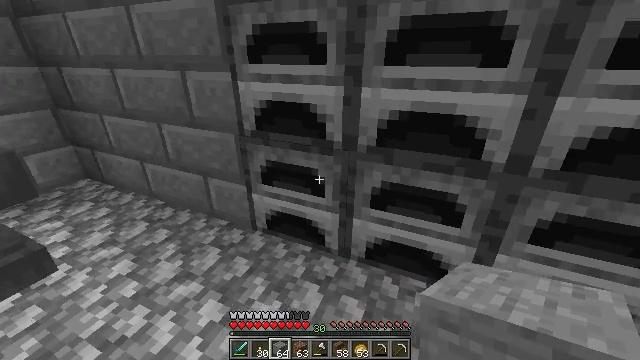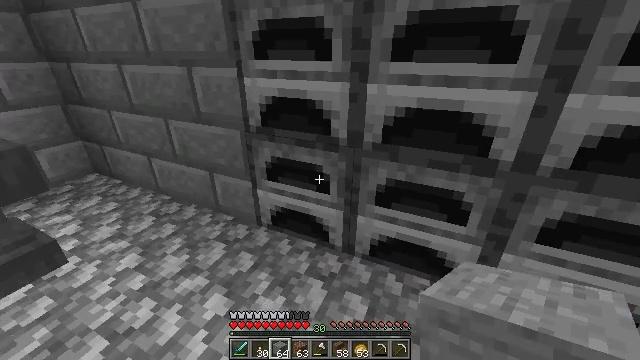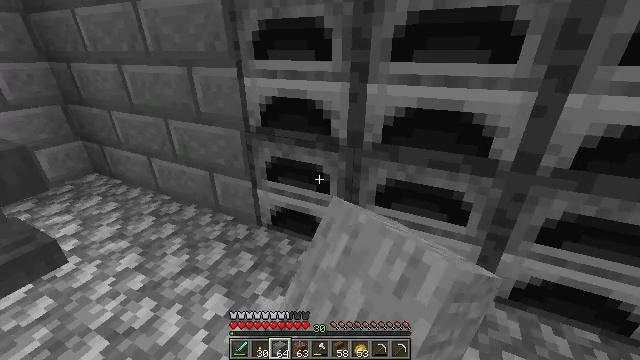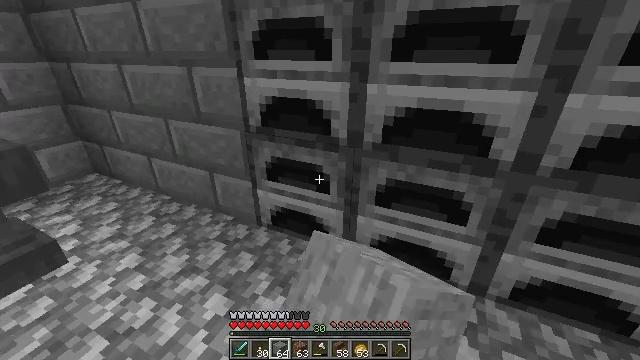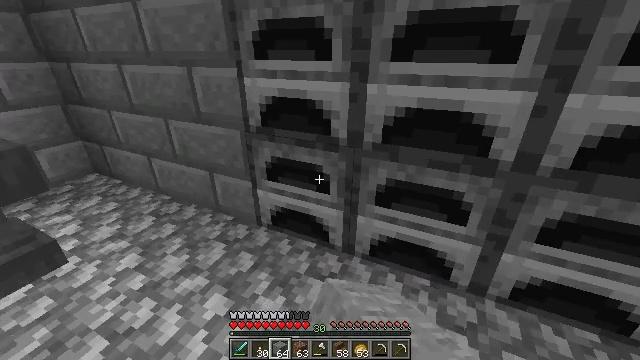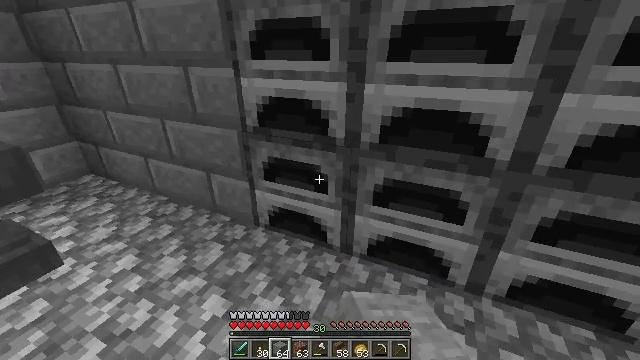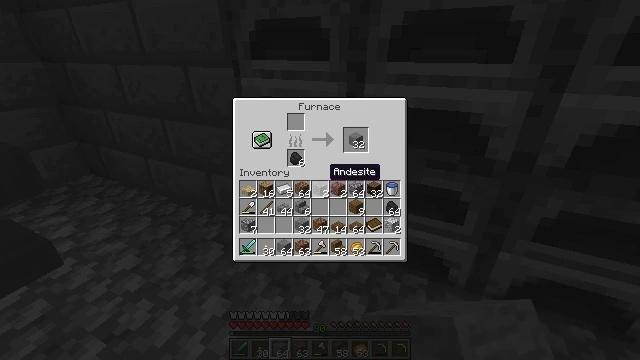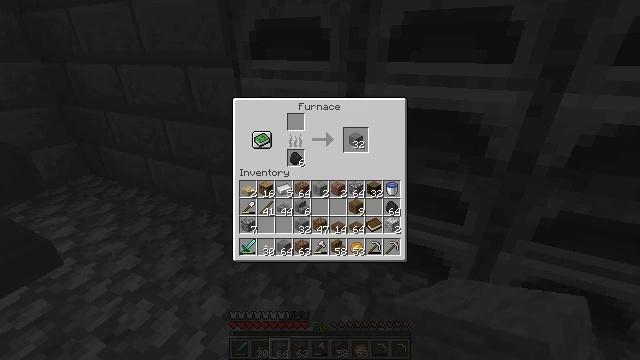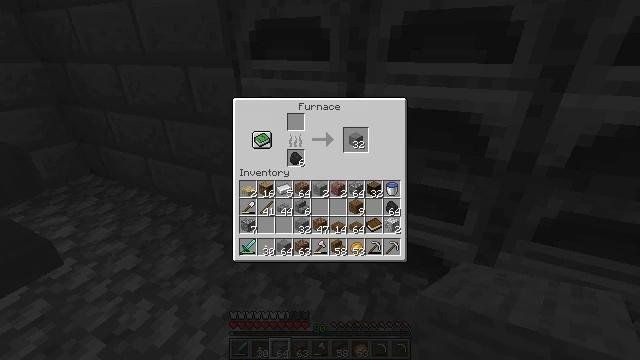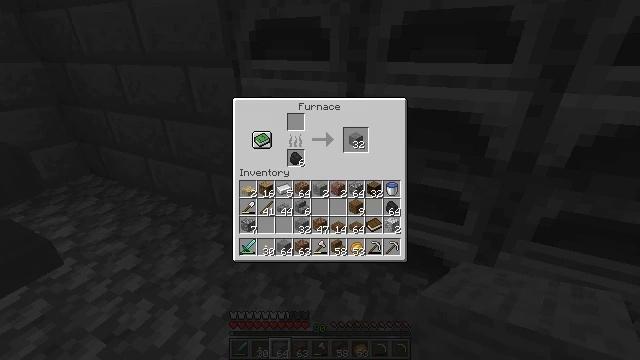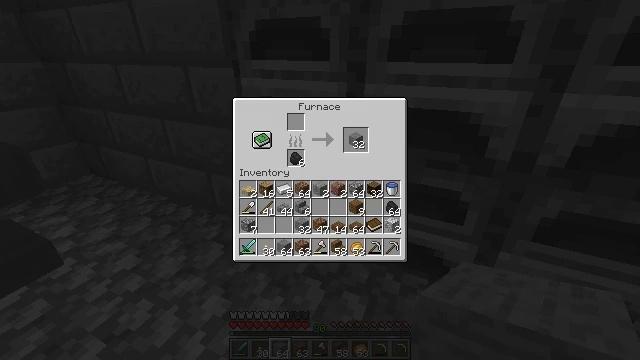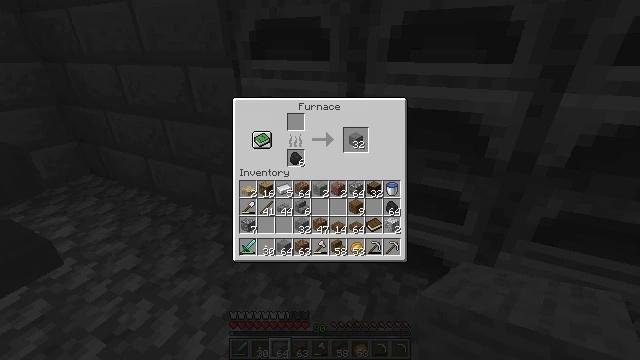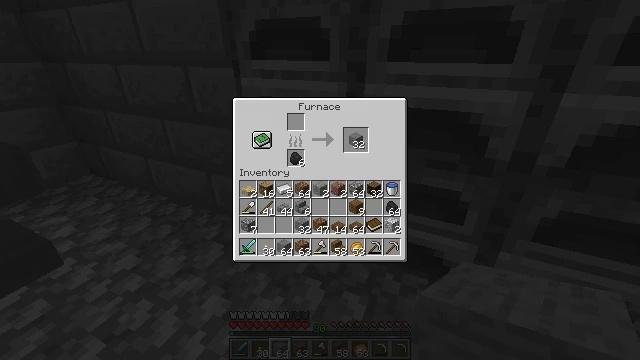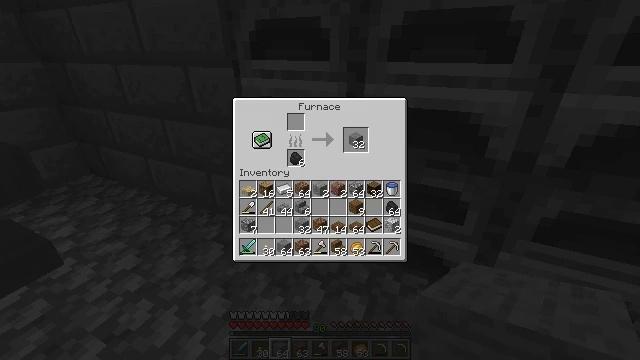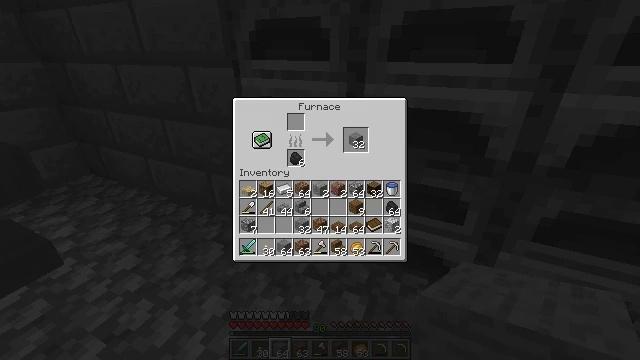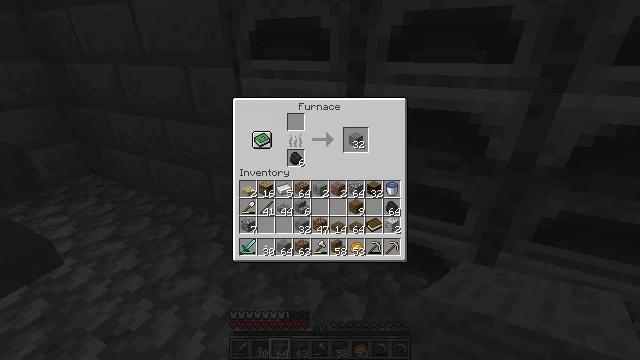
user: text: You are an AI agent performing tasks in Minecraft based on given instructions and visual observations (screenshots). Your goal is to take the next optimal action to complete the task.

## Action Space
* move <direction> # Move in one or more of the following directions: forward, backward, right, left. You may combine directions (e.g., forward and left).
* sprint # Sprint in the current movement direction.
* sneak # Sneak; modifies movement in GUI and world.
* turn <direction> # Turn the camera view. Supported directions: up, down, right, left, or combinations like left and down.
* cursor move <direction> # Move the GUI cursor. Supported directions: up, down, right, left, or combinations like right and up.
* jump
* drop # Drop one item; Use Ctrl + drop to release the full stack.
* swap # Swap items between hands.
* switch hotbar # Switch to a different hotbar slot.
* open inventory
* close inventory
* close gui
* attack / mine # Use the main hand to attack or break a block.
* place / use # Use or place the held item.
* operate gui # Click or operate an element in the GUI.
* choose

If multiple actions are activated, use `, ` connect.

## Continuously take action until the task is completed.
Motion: motion action
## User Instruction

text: Heat cobblestone in the furnace to get stone.
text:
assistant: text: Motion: turn left, use / place
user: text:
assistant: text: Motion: use / place
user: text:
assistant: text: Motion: no_op
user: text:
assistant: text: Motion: no_op
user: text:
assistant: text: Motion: no_op
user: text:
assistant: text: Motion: open gui
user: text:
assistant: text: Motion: no_op
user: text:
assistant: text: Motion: no_op
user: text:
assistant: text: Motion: no_op
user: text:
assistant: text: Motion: no_op
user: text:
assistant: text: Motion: no_op
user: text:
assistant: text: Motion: no_op
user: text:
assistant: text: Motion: no_op
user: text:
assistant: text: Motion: no_op
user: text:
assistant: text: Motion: cursor move up
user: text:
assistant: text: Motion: cursor move up
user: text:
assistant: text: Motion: cursor move up
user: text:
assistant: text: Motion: sneak
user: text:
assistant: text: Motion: sneak
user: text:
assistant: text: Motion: sneak, cursor move right
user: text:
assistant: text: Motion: sneak, operate gui
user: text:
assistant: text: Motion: sneak, operate gui
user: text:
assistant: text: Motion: sneak, operate gui
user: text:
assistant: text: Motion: sneak
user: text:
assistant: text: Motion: sneak
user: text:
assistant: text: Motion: sneak